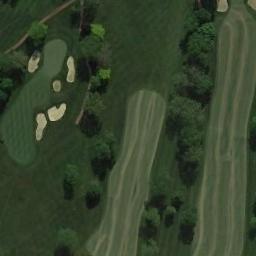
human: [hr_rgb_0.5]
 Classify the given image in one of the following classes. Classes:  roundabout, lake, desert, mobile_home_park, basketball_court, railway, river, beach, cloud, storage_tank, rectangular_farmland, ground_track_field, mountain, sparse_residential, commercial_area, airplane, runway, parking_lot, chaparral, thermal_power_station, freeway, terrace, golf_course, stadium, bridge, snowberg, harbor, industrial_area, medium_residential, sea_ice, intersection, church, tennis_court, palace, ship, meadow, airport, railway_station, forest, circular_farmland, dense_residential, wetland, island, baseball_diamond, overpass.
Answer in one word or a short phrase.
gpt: golf_course